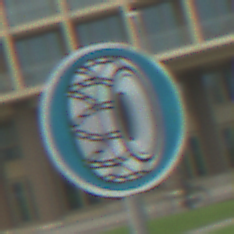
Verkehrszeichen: SchneekettenVorgeschrieben
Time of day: MorningAfternoon
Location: Outdoor (Urban)
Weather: PartlyCloudy
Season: NotSpecified
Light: Natural